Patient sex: F
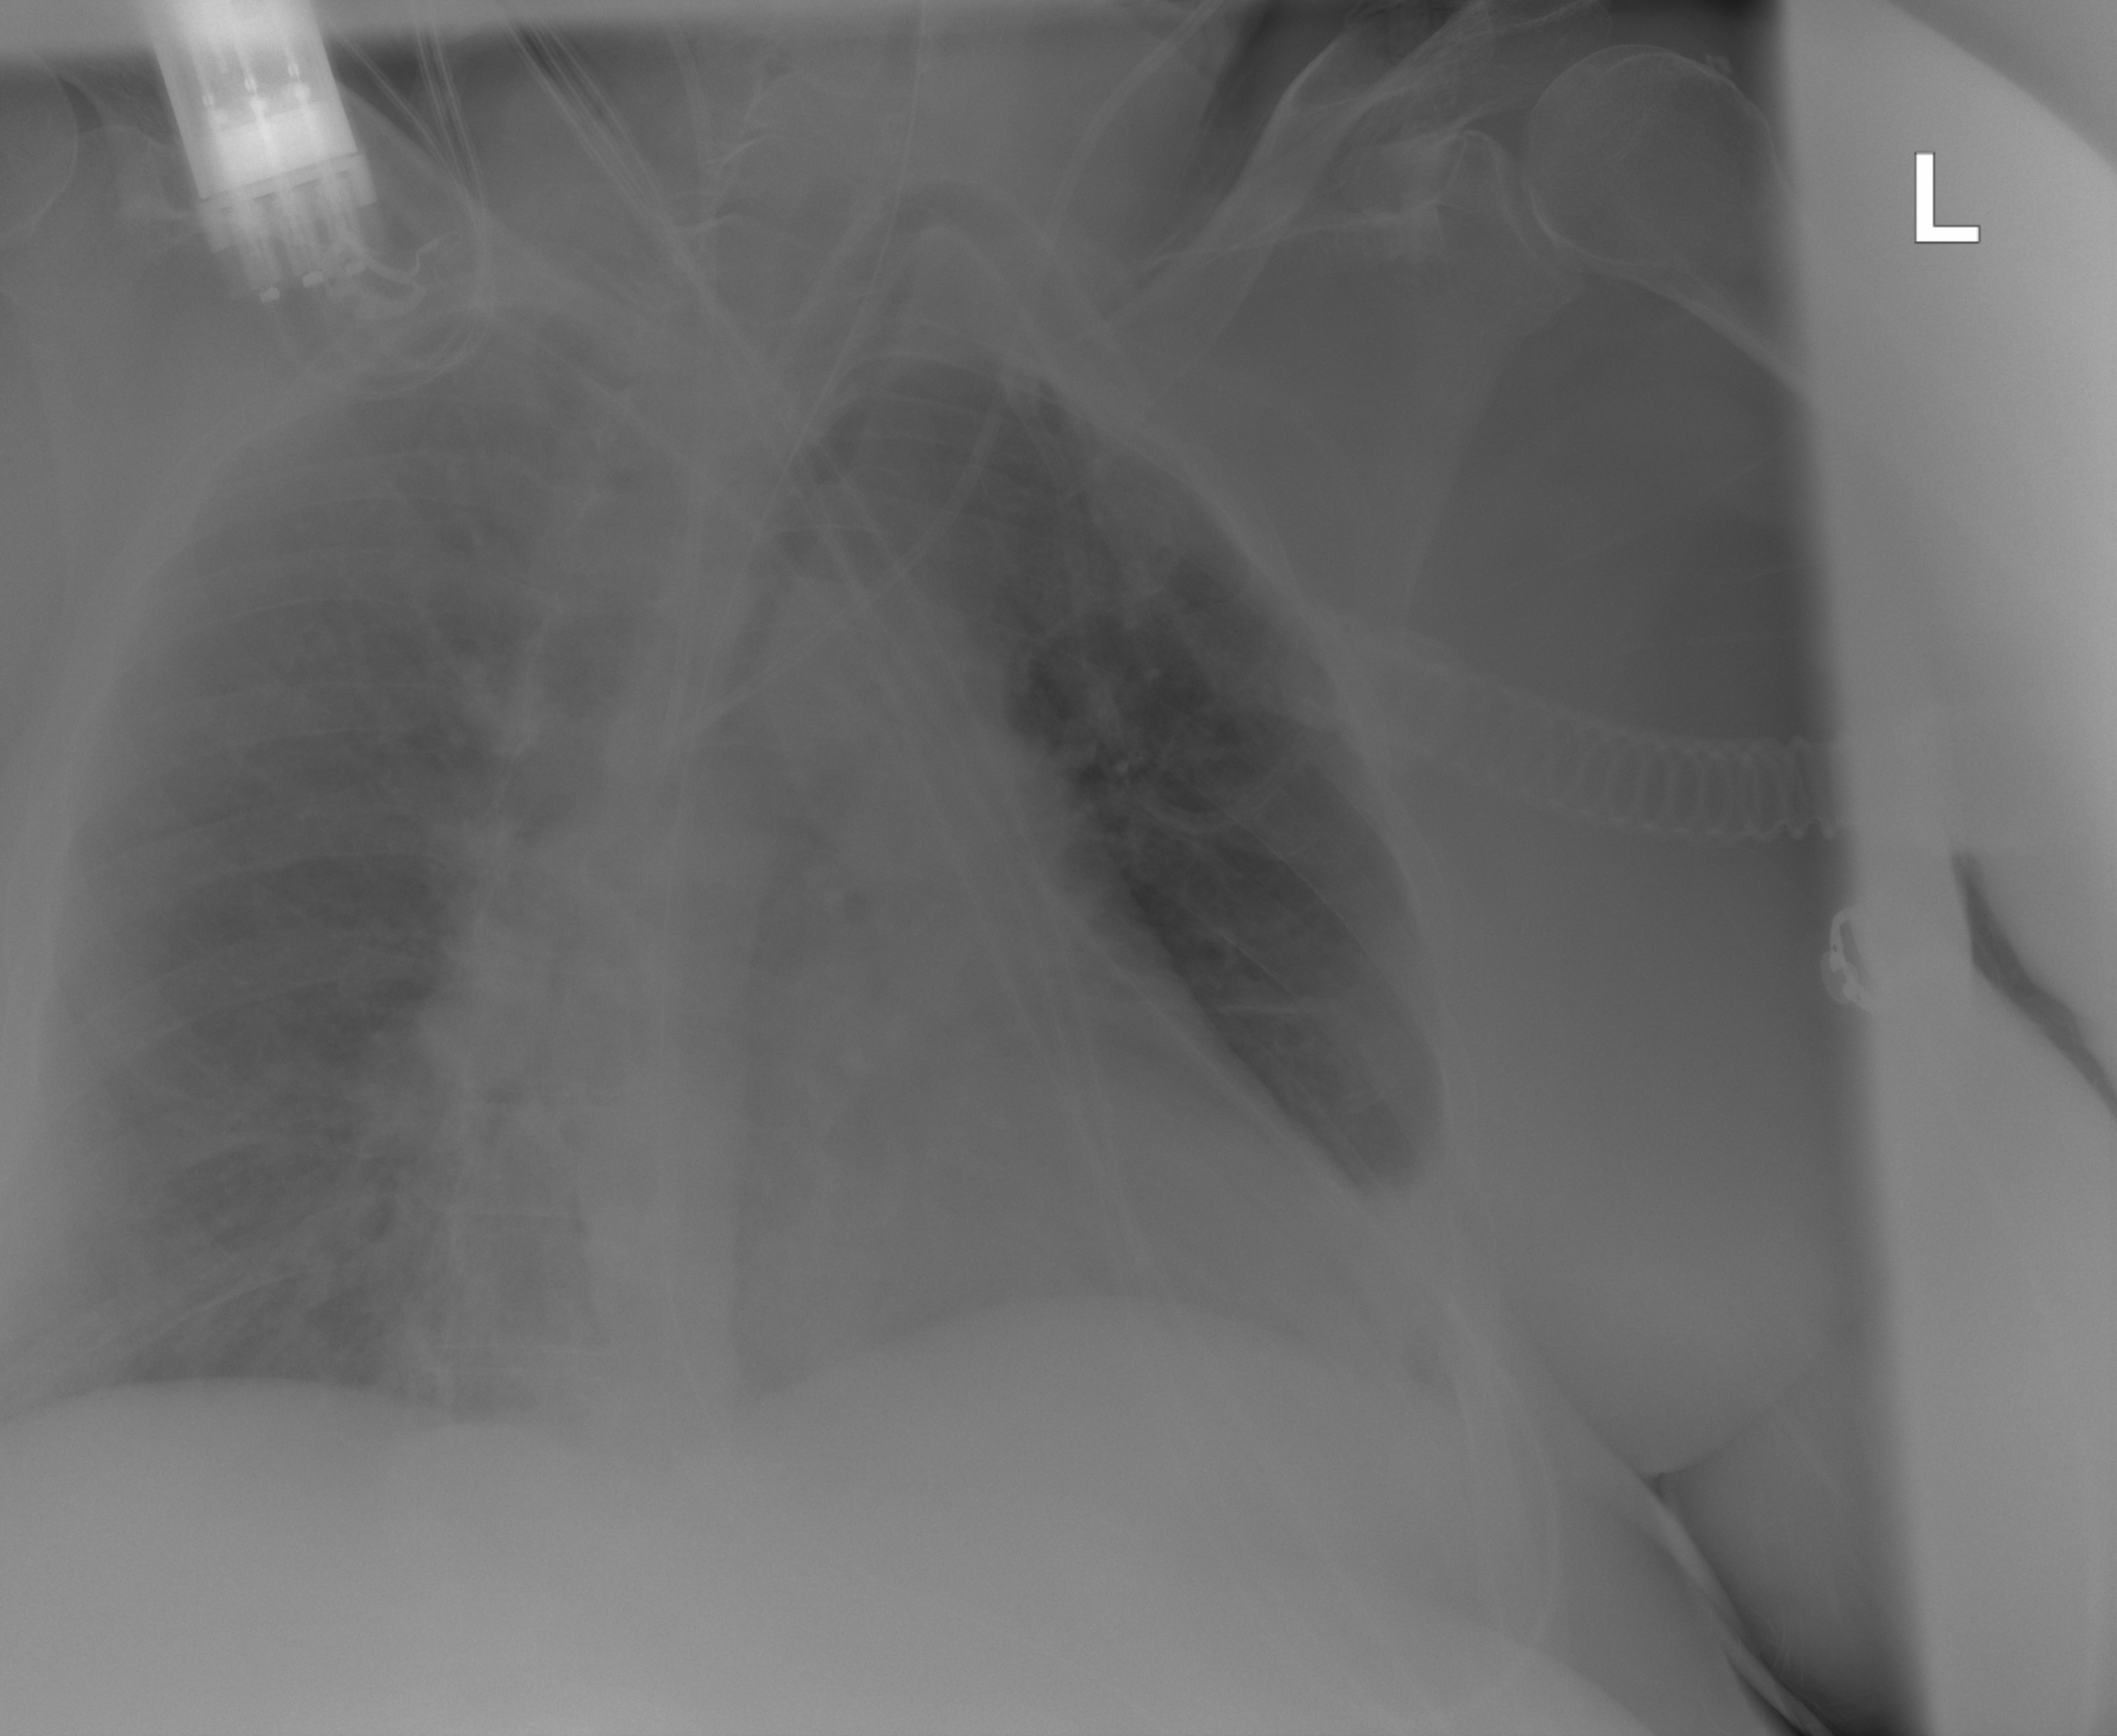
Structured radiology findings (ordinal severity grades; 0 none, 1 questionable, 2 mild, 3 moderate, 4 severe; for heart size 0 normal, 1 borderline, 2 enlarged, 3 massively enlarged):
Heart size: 2
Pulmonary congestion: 2
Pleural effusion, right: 0
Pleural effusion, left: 2
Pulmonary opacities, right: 0
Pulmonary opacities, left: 0
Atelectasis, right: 2
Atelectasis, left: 2